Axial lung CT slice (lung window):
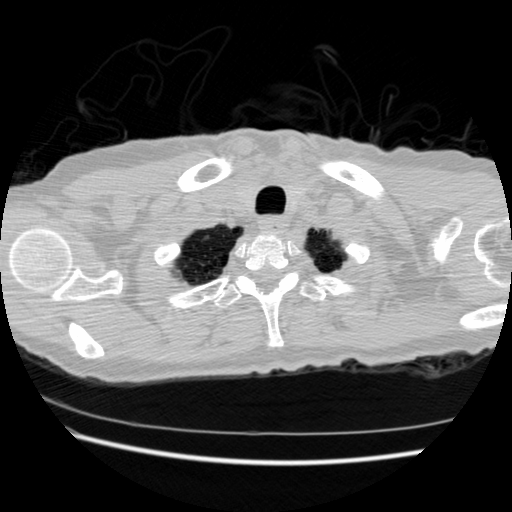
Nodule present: no